Question: I'm having some trouble filling table rows with an array.
What I would like to achieve:

The header row and the first column work fine, but I don't get the numbers right, that the first row contains ONLY the first number of the array (i.e. 50), the second row only the second number from the array etc.
My code:
'''
---
exercises: [Burpees, Squats, Pull ups, Push ups]
rounds: 5
reps: [50, 40, 30, 20, 10]
---
<table class="responsive-table">
<thead>
<tr>
<th scope="col">Round</th>
{% if page.exercises %}
{% for exercise in page.exercises %}
<th scope="col">{{ exercise }}</th>
{% endfor %}
{% endif %}
</tr>
</thead>
<tbody>
{% for n in (1..{{page.rounds}}) %}
<tr>
<th scope="row">Round {{ n }}</th>
<!-- THIS PART DOESNT WORK
{% for exercise in page.exercises %}
<td data-title="{{ exercise }}"> {{ page.reps }} </td>
{% endfor %}
-->
</tr>
{% endfor %}
</tbody>
</table>
'''
How can I fill the cells the way in the picture?
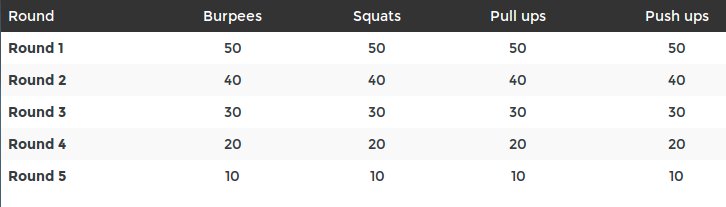
Answer: '''
exercises: [Burpees, Squats, Pull ups, Push ups]
reps: [50, 40, 30, 20, 10]
---
<table class="responsive-table table">
<thead>
<tr>
<th scope="col">Round</th>
{% for exercise in page.exercises %}
<th scope="col">{{ exercise }}</th>
{% endfor %}
</tr>
</thead>
<tbody>
{% assign total = 0 %}
{% for rep in page.reps %}
{% assign total = total | plus: rep %}
<tr>
<th scope="row">Round {{ forloop.index }}</th>
{% for exercise in page.exercises %}
<td data-title="{{ exercise }}"> {{ rep }} </td>
{% endfor %}
</tr>
{% endfor %}
</tbody>
<tfoot>
<tr>
<th scope="row">Sum</th>
{% for exercise in page.exercises %}
<td>{{ total }}</td>
{% endfor %}
</tr>
</tfoot>
</table>
'''